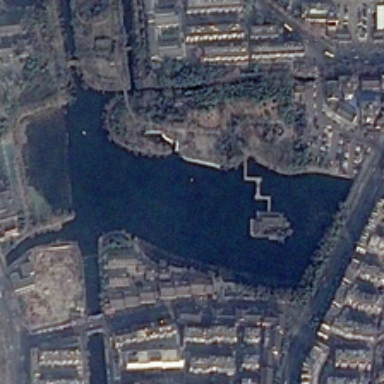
Many buildings and some green trees are around a pond in a park .